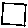
Label: square